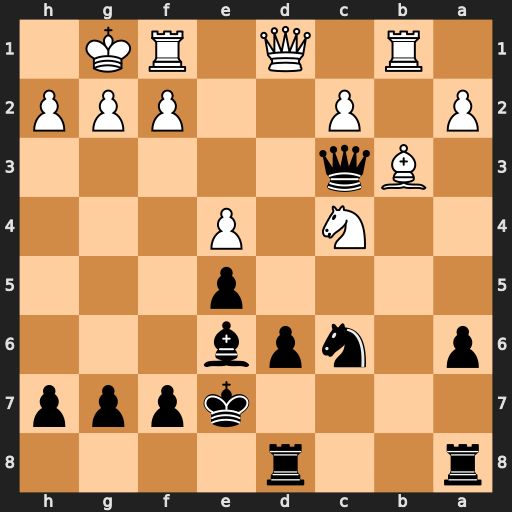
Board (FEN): r2r4/4kppp/p1npb3/4p3/2N1P3/1Bq5/P1P2PPP/1R1Q1RK1
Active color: b
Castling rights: -
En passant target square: -
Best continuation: Bxc4 Bxc4 Qxc4